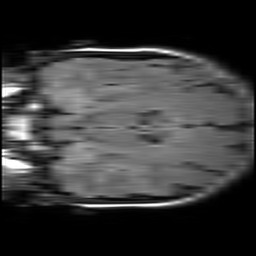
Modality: FLAIR
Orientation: coronal
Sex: female
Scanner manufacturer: philips
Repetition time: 11 s
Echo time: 0.125 s